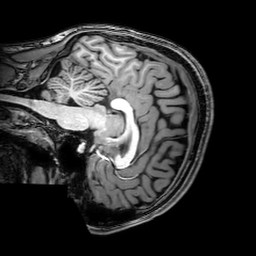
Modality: T1w
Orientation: sagittal
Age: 18
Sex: male
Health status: healthy
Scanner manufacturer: philips
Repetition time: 0.008215 s
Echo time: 0.00377 s